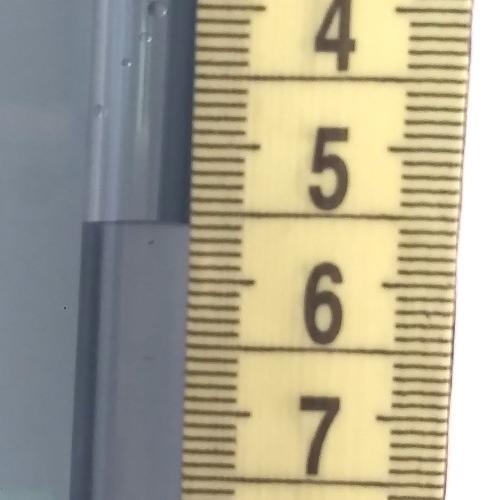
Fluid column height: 5.6 cm